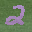
Label: 2